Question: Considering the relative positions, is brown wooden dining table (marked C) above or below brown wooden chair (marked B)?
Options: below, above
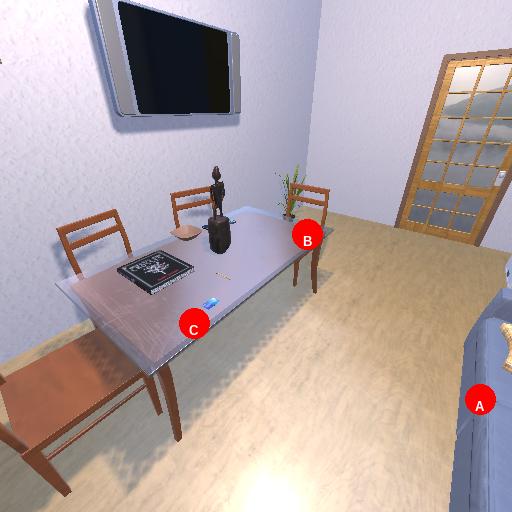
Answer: below